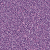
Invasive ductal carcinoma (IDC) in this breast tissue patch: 1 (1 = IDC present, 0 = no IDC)